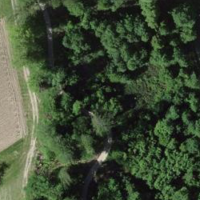
EUNIS habitat code: 41
Species observed at this site:
Tussilago farfara